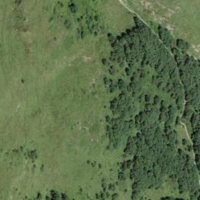
EUNIS habitat code: 23
Species observed at this site:
Alnus alnobetula